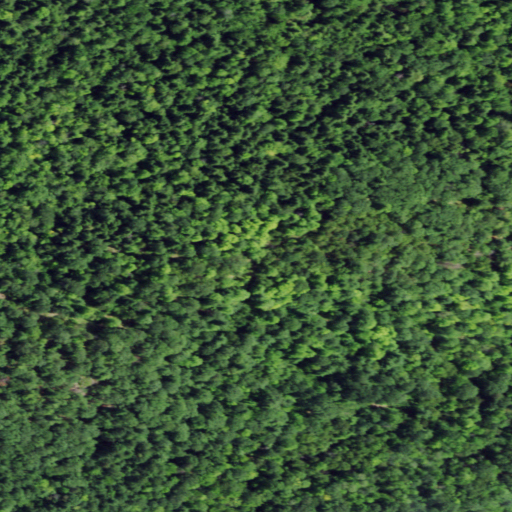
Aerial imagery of mountain in New York named Garvey Hill containing mixed forest, deciduous forest, and evergreen forest